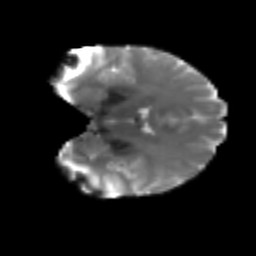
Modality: T2w
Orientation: coronal
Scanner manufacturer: siemens
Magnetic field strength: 3 T
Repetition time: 3.6 s
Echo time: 0.092 s